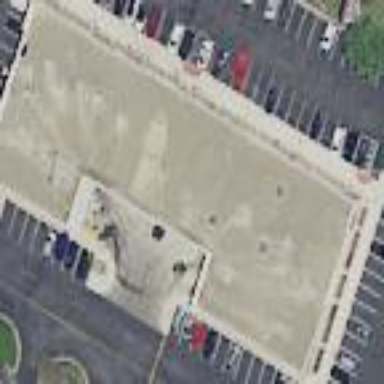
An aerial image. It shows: Strip mall building.